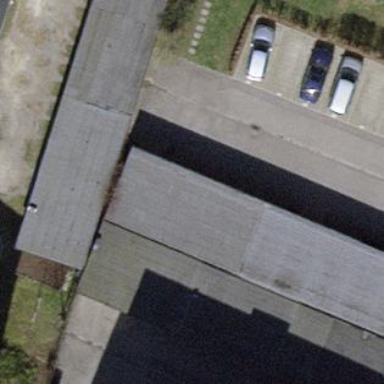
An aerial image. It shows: Group of garages.